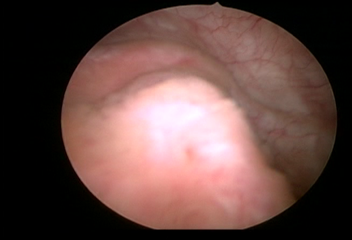
Modality: WLC
Class: Anatomical landmarks
Subclass: UreteralOrifice
Bladder cancer association: No
Annotated structures: Right ureteral orifice